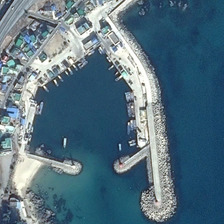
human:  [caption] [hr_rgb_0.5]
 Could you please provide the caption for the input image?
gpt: many boats are in a port near many buildings .

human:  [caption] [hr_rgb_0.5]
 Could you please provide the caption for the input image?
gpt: many boats are in a port near many buildings .

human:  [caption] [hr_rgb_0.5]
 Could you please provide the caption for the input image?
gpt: many boats are in a port near many buildings .

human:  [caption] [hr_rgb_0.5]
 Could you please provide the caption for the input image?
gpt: many boats are in a port near many buildings .

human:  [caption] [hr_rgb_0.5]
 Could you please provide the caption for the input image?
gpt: many boats are in a port near many buildings .